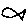
Label: fish